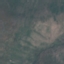
Land use / land cover: HerbaceousVegetation